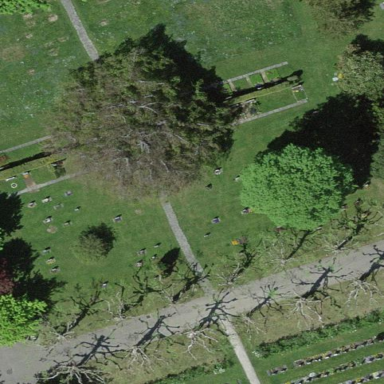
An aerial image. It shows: Sector in the cemetery.